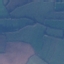
Land use / land cover class: Pasture